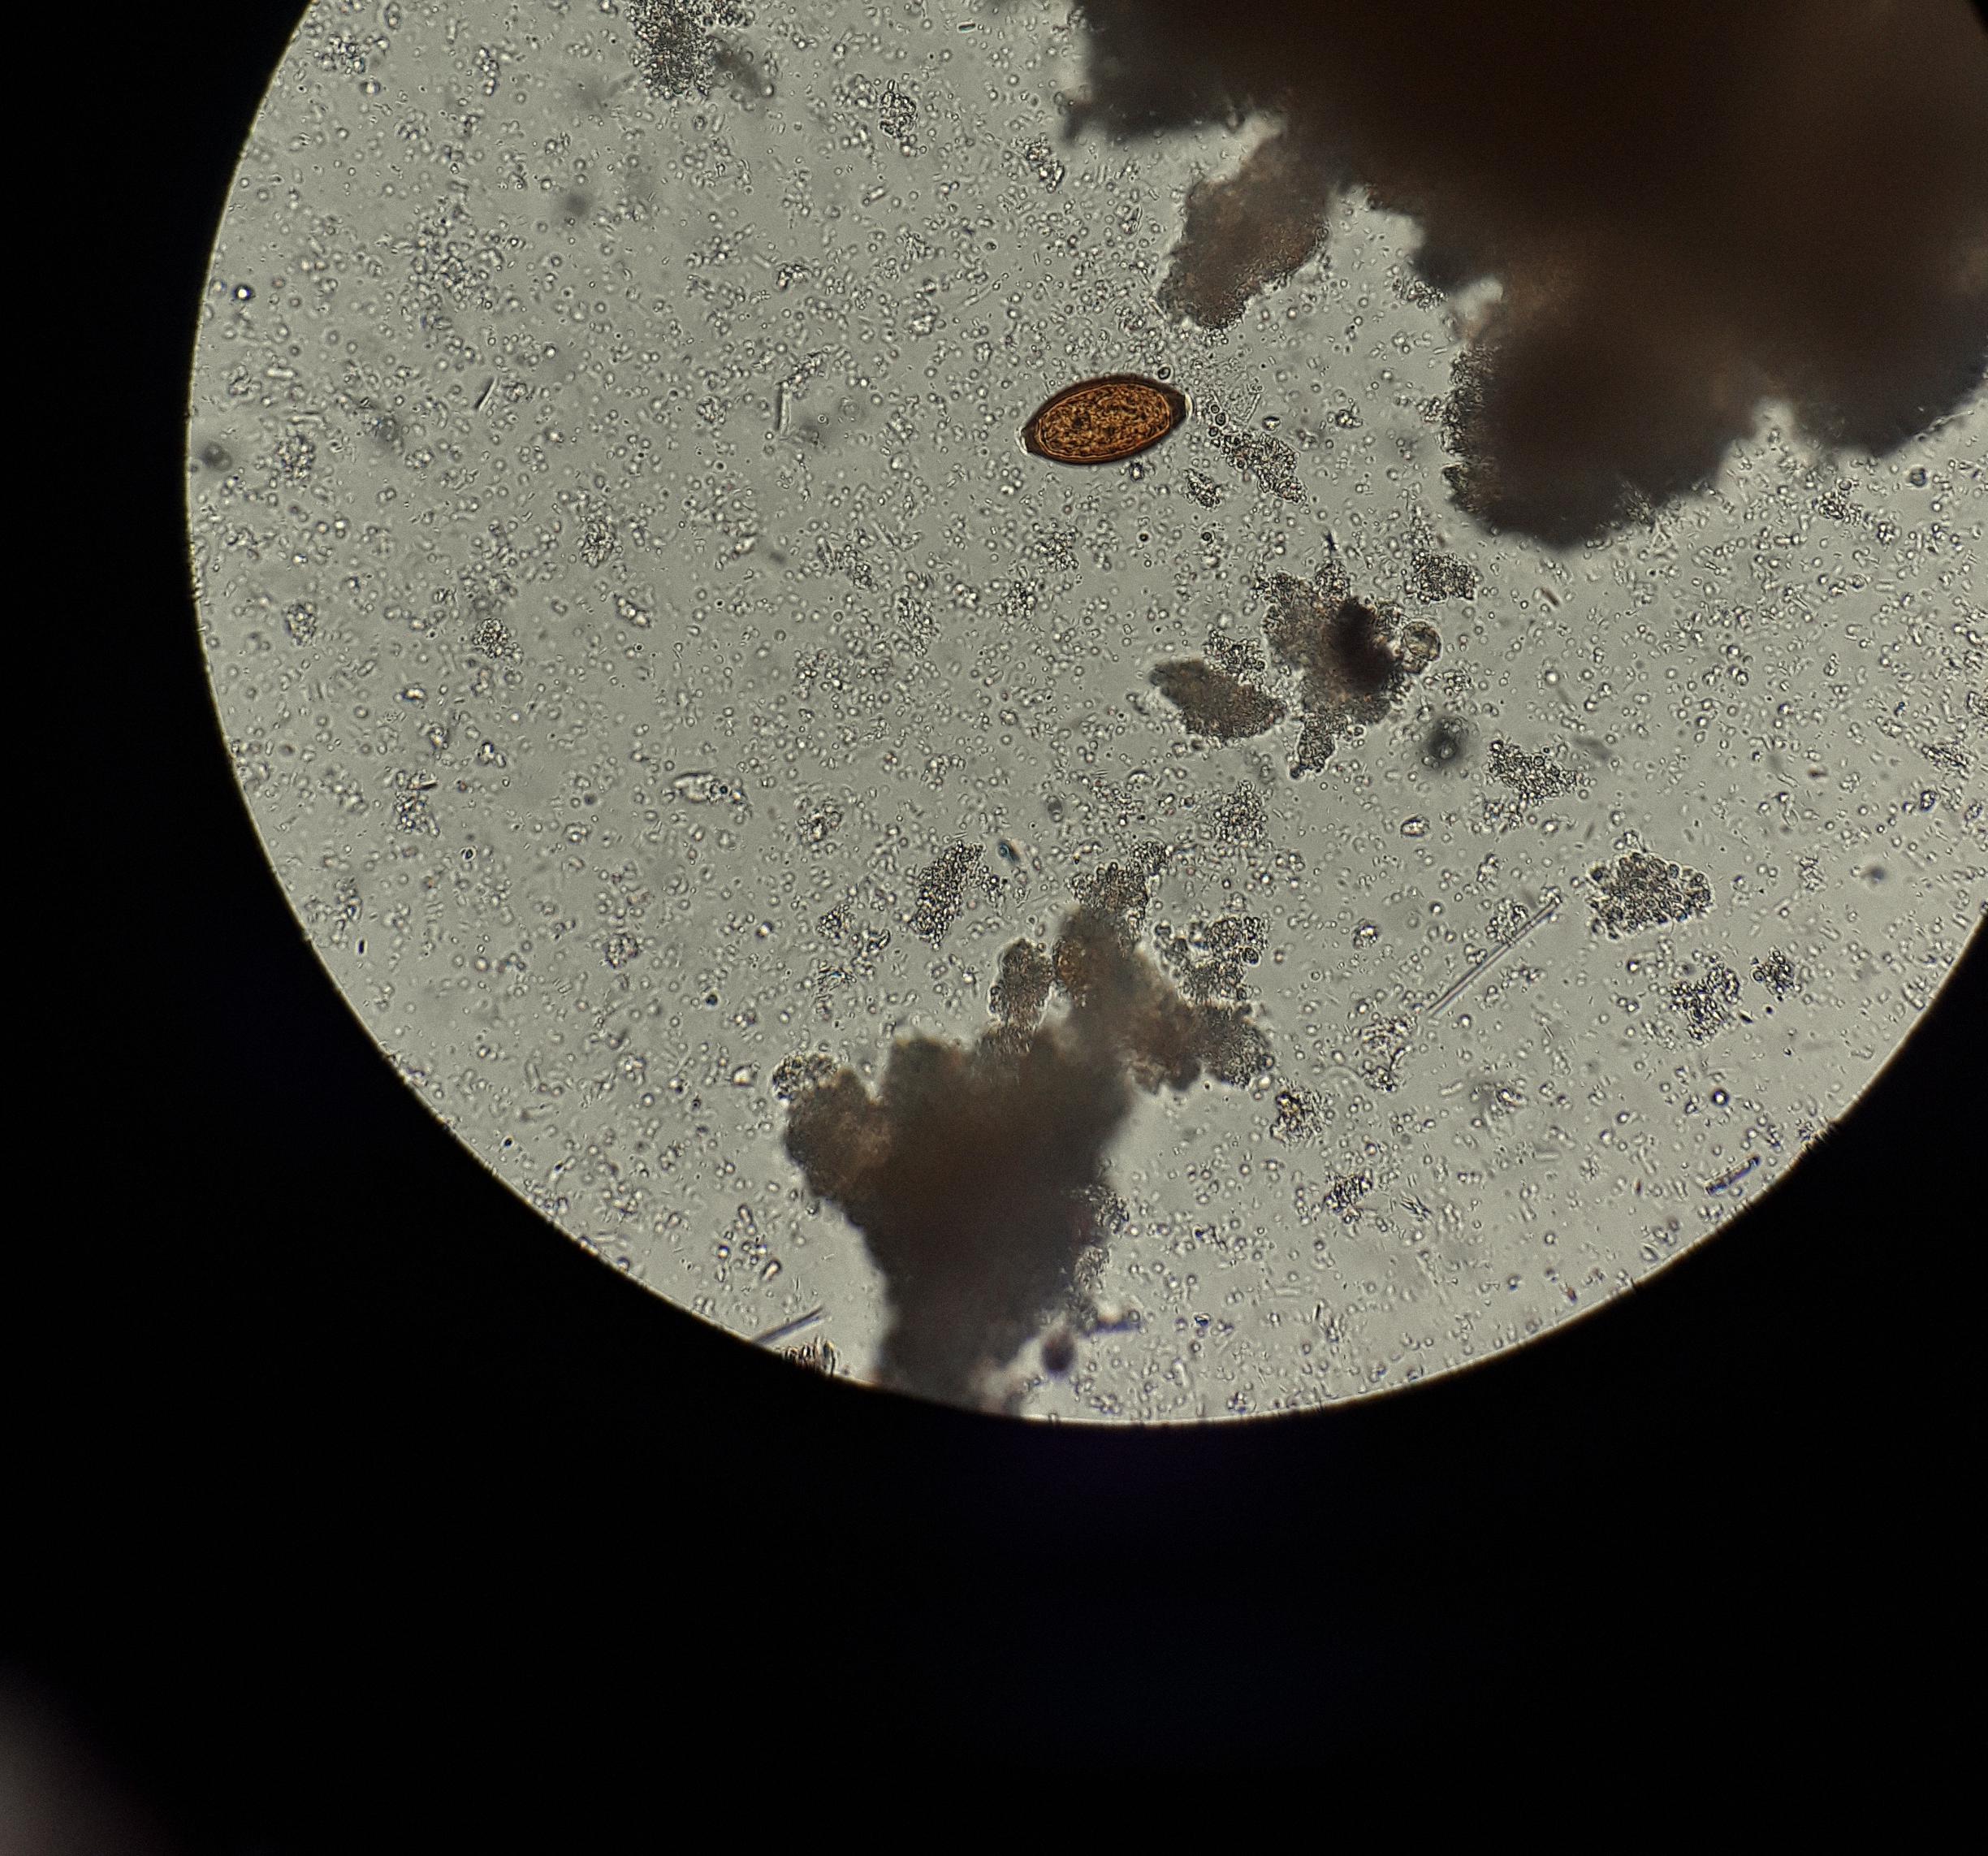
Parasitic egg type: Trichuris trichiura